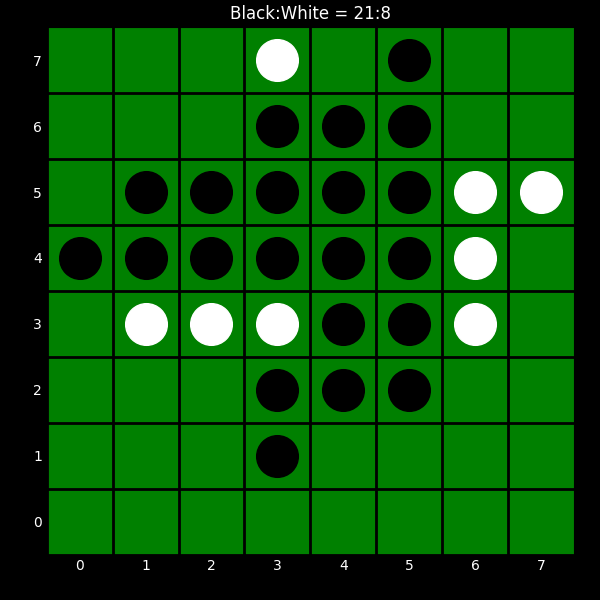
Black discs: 21
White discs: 8